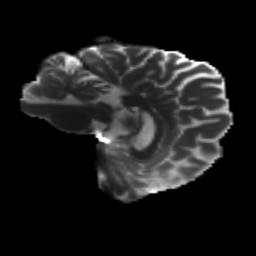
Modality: T2w
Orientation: sagittal
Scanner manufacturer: siemens
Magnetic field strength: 3 T
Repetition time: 8.8 s
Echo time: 0.085 s